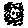
Label: moon